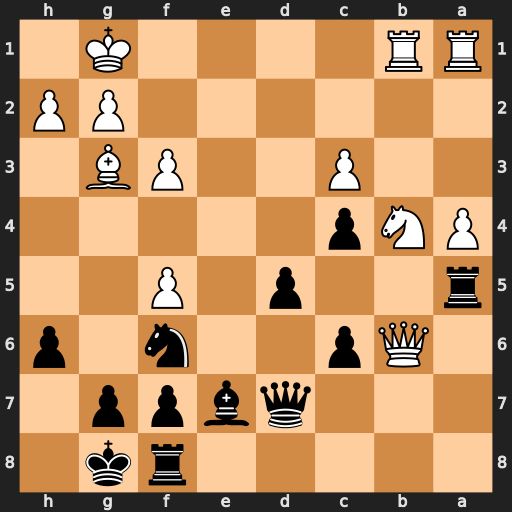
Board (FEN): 5rk1/3qbpp1/1Qp2n1p/r2p1P2/PNp5/2P2PB1/6PP/RR4K1
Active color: b
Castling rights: -
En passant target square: -
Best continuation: Bc5+ Bf2 Bxb6